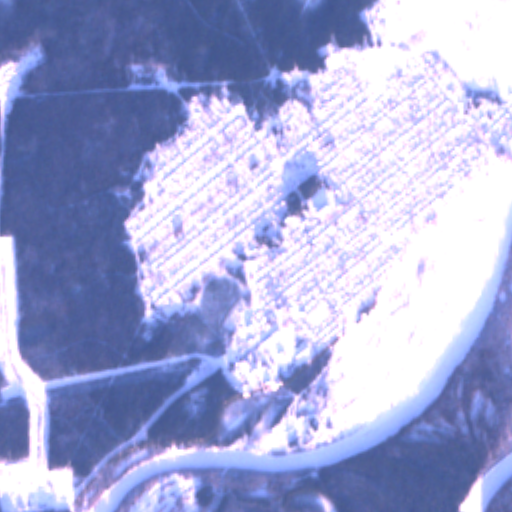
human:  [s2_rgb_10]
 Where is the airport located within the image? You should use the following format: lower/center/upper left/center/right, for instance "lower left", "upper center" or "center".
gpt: The airport is located in the upper right of the image.
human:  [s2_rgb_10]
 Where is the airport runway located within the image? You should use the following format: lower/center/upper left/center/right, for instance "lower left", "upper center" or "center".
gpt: The airport runway is located in the upper right of the image.
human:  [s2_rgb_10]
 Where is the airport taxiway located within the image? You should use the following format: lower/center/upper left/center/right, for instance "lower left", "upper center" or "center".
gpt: The airport taxiway is located in the upper right of the image.
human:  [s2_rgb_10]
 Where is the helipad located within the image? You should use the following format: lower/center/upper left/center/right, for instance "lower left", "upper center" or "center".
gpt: The helipad is located in the upper right of the image.
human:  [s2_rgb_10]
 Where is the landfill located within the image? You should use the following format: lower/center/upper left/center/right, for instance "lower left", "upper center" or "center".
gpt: The landfill is located in the upper left of the image.
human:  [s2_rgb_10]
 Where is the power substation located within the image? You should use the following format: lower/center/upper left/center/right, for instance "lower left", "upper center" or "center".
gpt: The power substation is located in the lower center of the image.
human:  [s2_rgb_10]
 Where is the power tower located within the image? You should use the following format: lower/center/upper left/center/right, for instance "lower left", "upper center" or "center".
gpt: The power tower is located in the lower left of the image.
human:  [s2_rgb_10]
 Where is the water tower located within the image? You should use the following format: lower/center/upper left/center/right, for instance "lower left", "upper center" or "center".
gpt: The water tower is located in the lower center of the image.
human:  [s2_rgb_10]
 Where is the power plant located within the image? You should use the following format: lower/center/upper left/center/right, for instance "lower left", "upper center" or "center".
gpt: There is no power plant in the image.